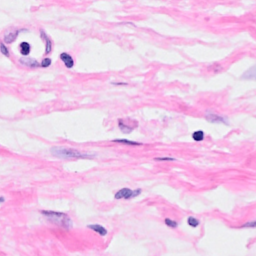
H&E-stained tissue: Breast